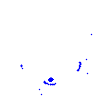
Particle: electron